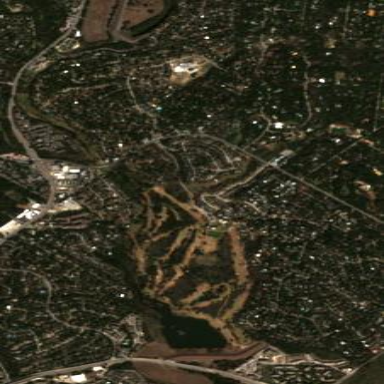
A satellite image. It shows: Golf course.